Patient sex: F
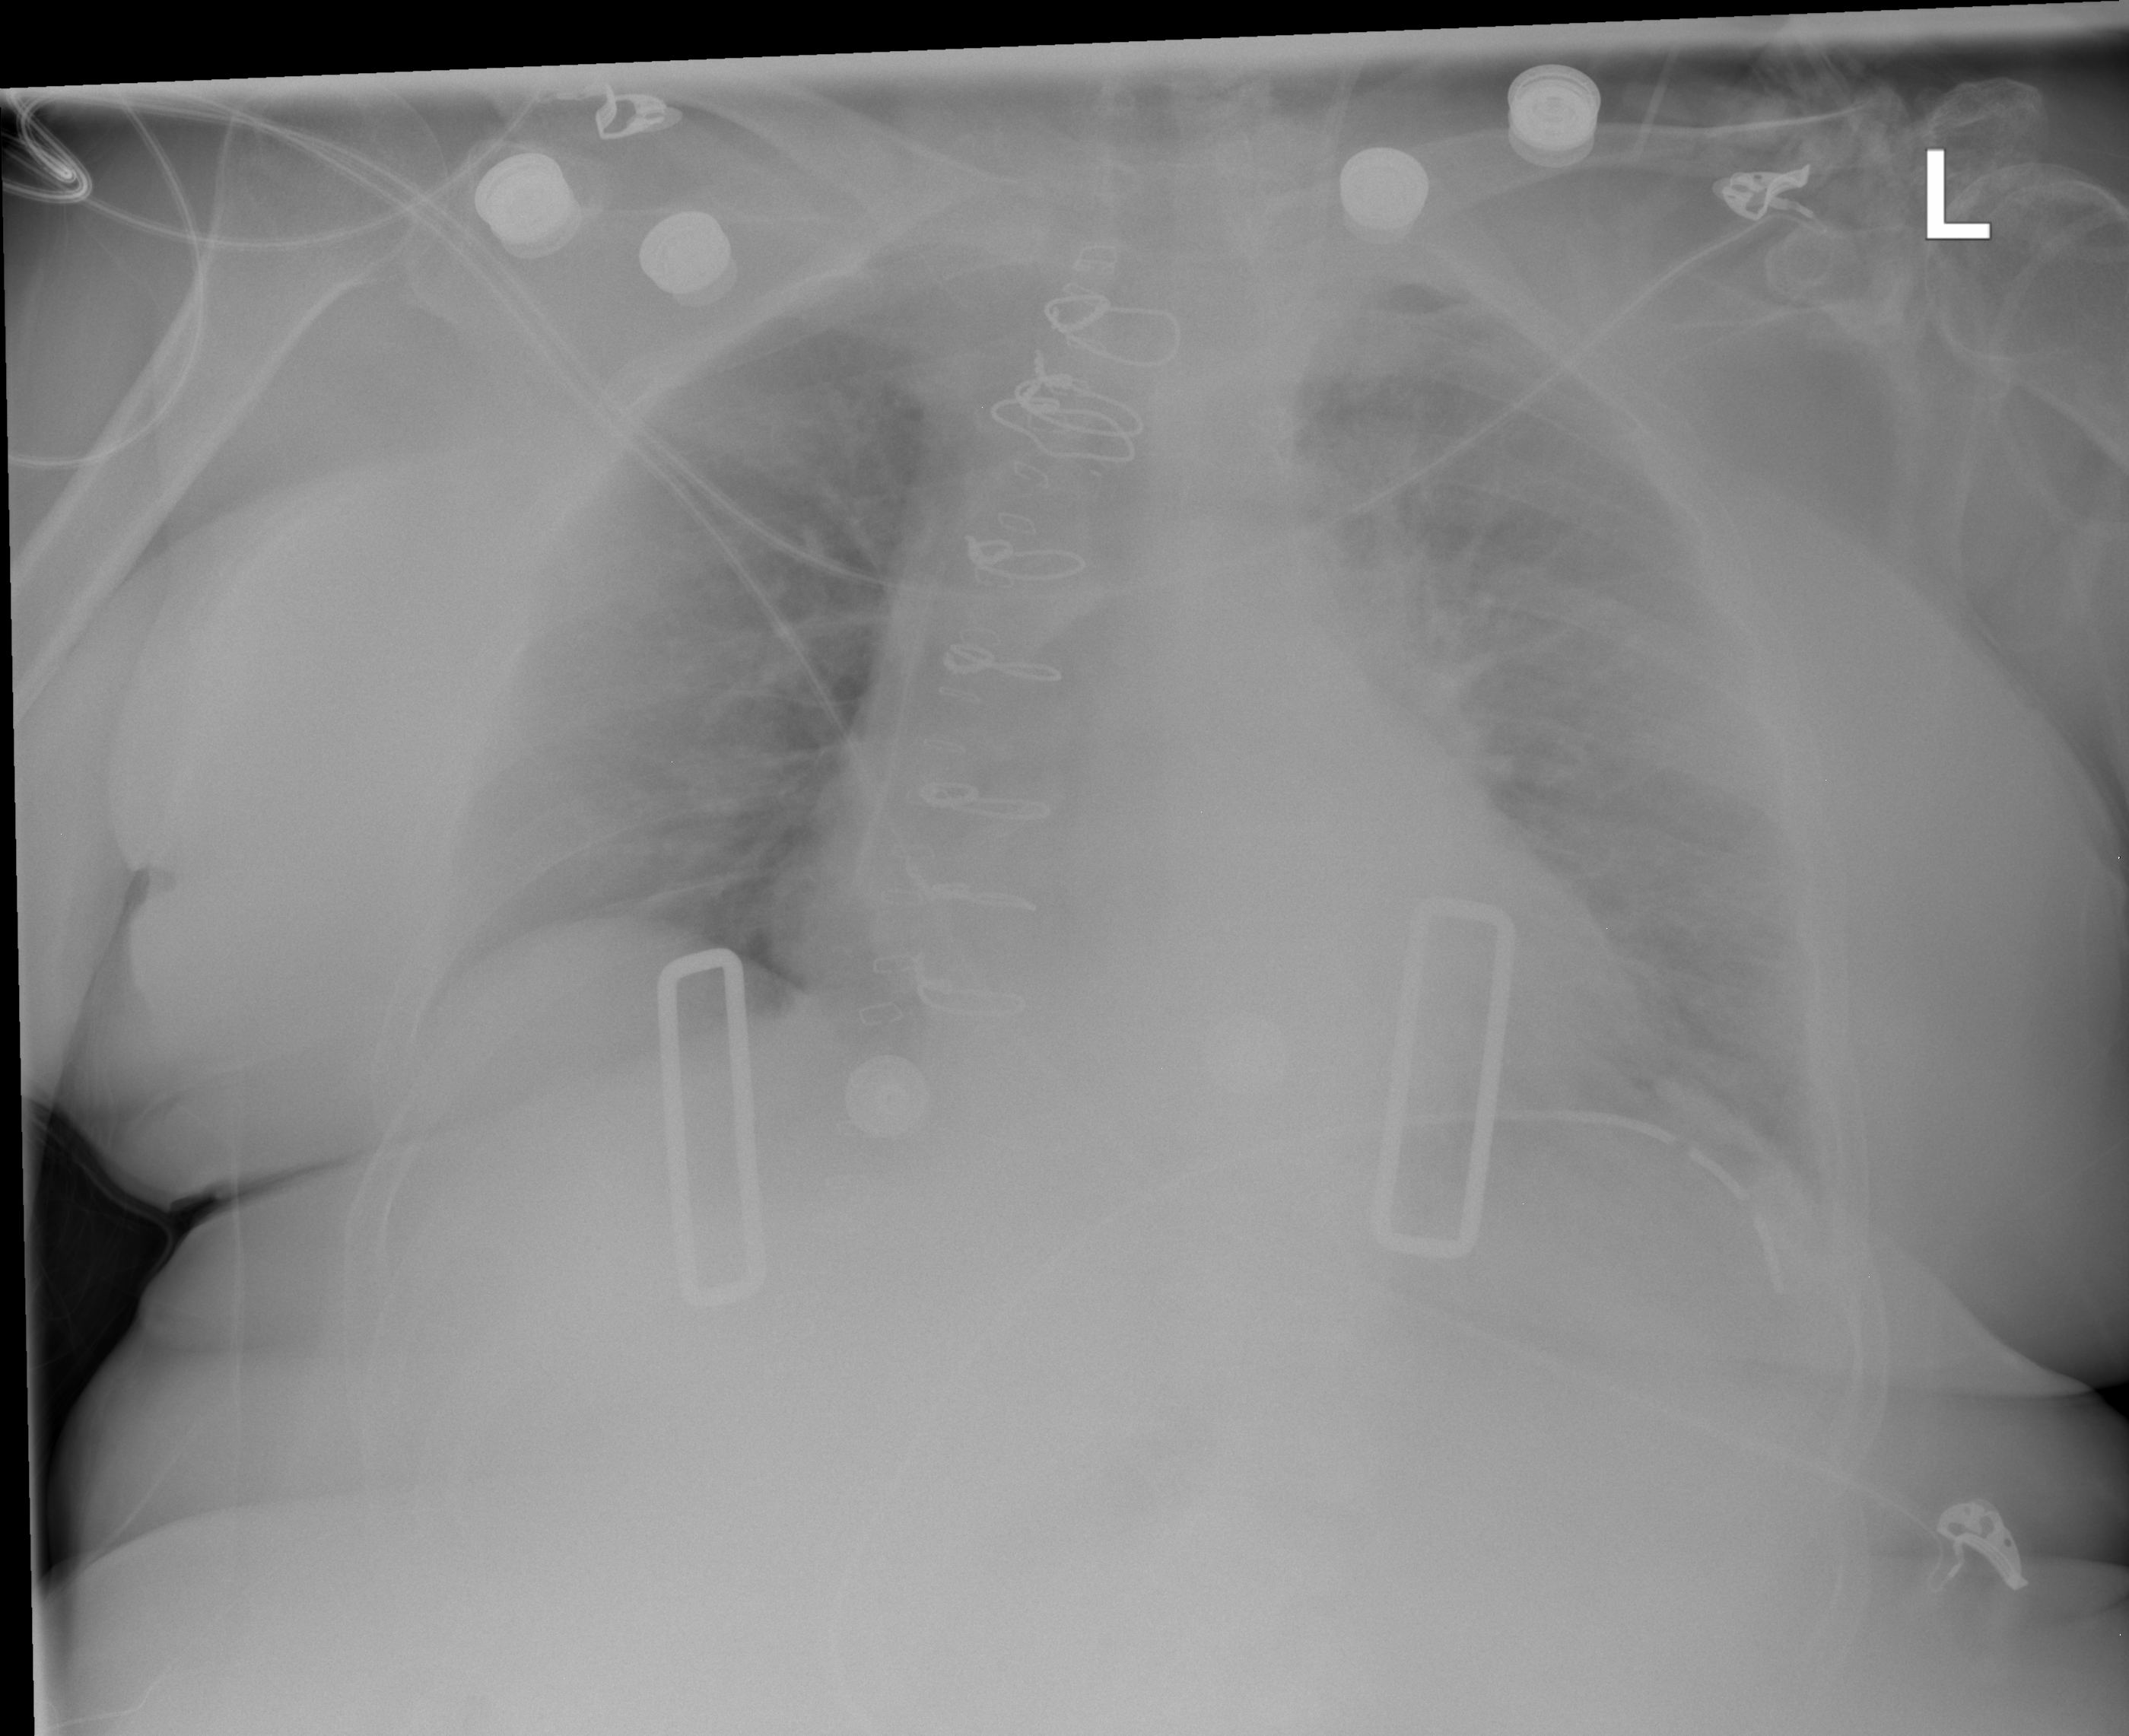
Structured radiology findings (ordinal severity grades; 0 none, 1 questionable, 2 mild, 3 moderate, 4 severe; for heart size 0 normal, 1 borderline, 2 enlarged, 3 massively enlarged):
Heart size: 2
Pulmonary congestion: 2
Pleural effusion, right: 0
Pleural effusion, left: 2
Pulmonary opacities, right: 0
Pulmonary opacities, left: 2
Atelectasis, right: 0
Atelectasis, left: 2